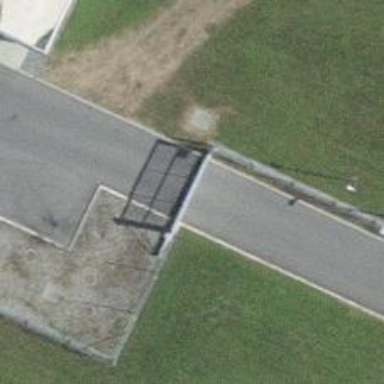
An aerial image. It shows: Gate.